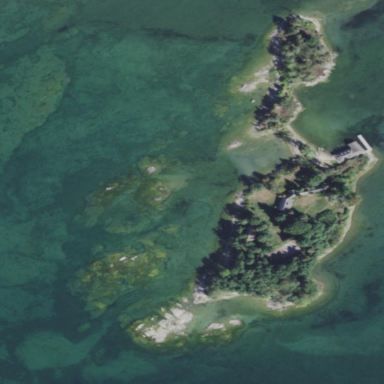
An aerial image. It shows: Islet.